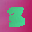
Label: 3